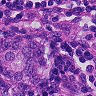
Metastatic tissue present: yes